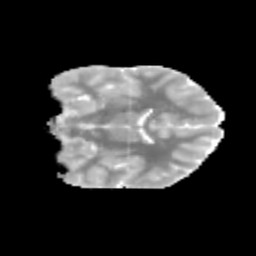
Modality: MD
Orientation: coronal
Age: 12
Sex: male
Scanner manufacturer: siemens
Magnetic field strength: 3 T
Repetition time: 3.8 s
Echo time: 0.07 s